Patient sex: M
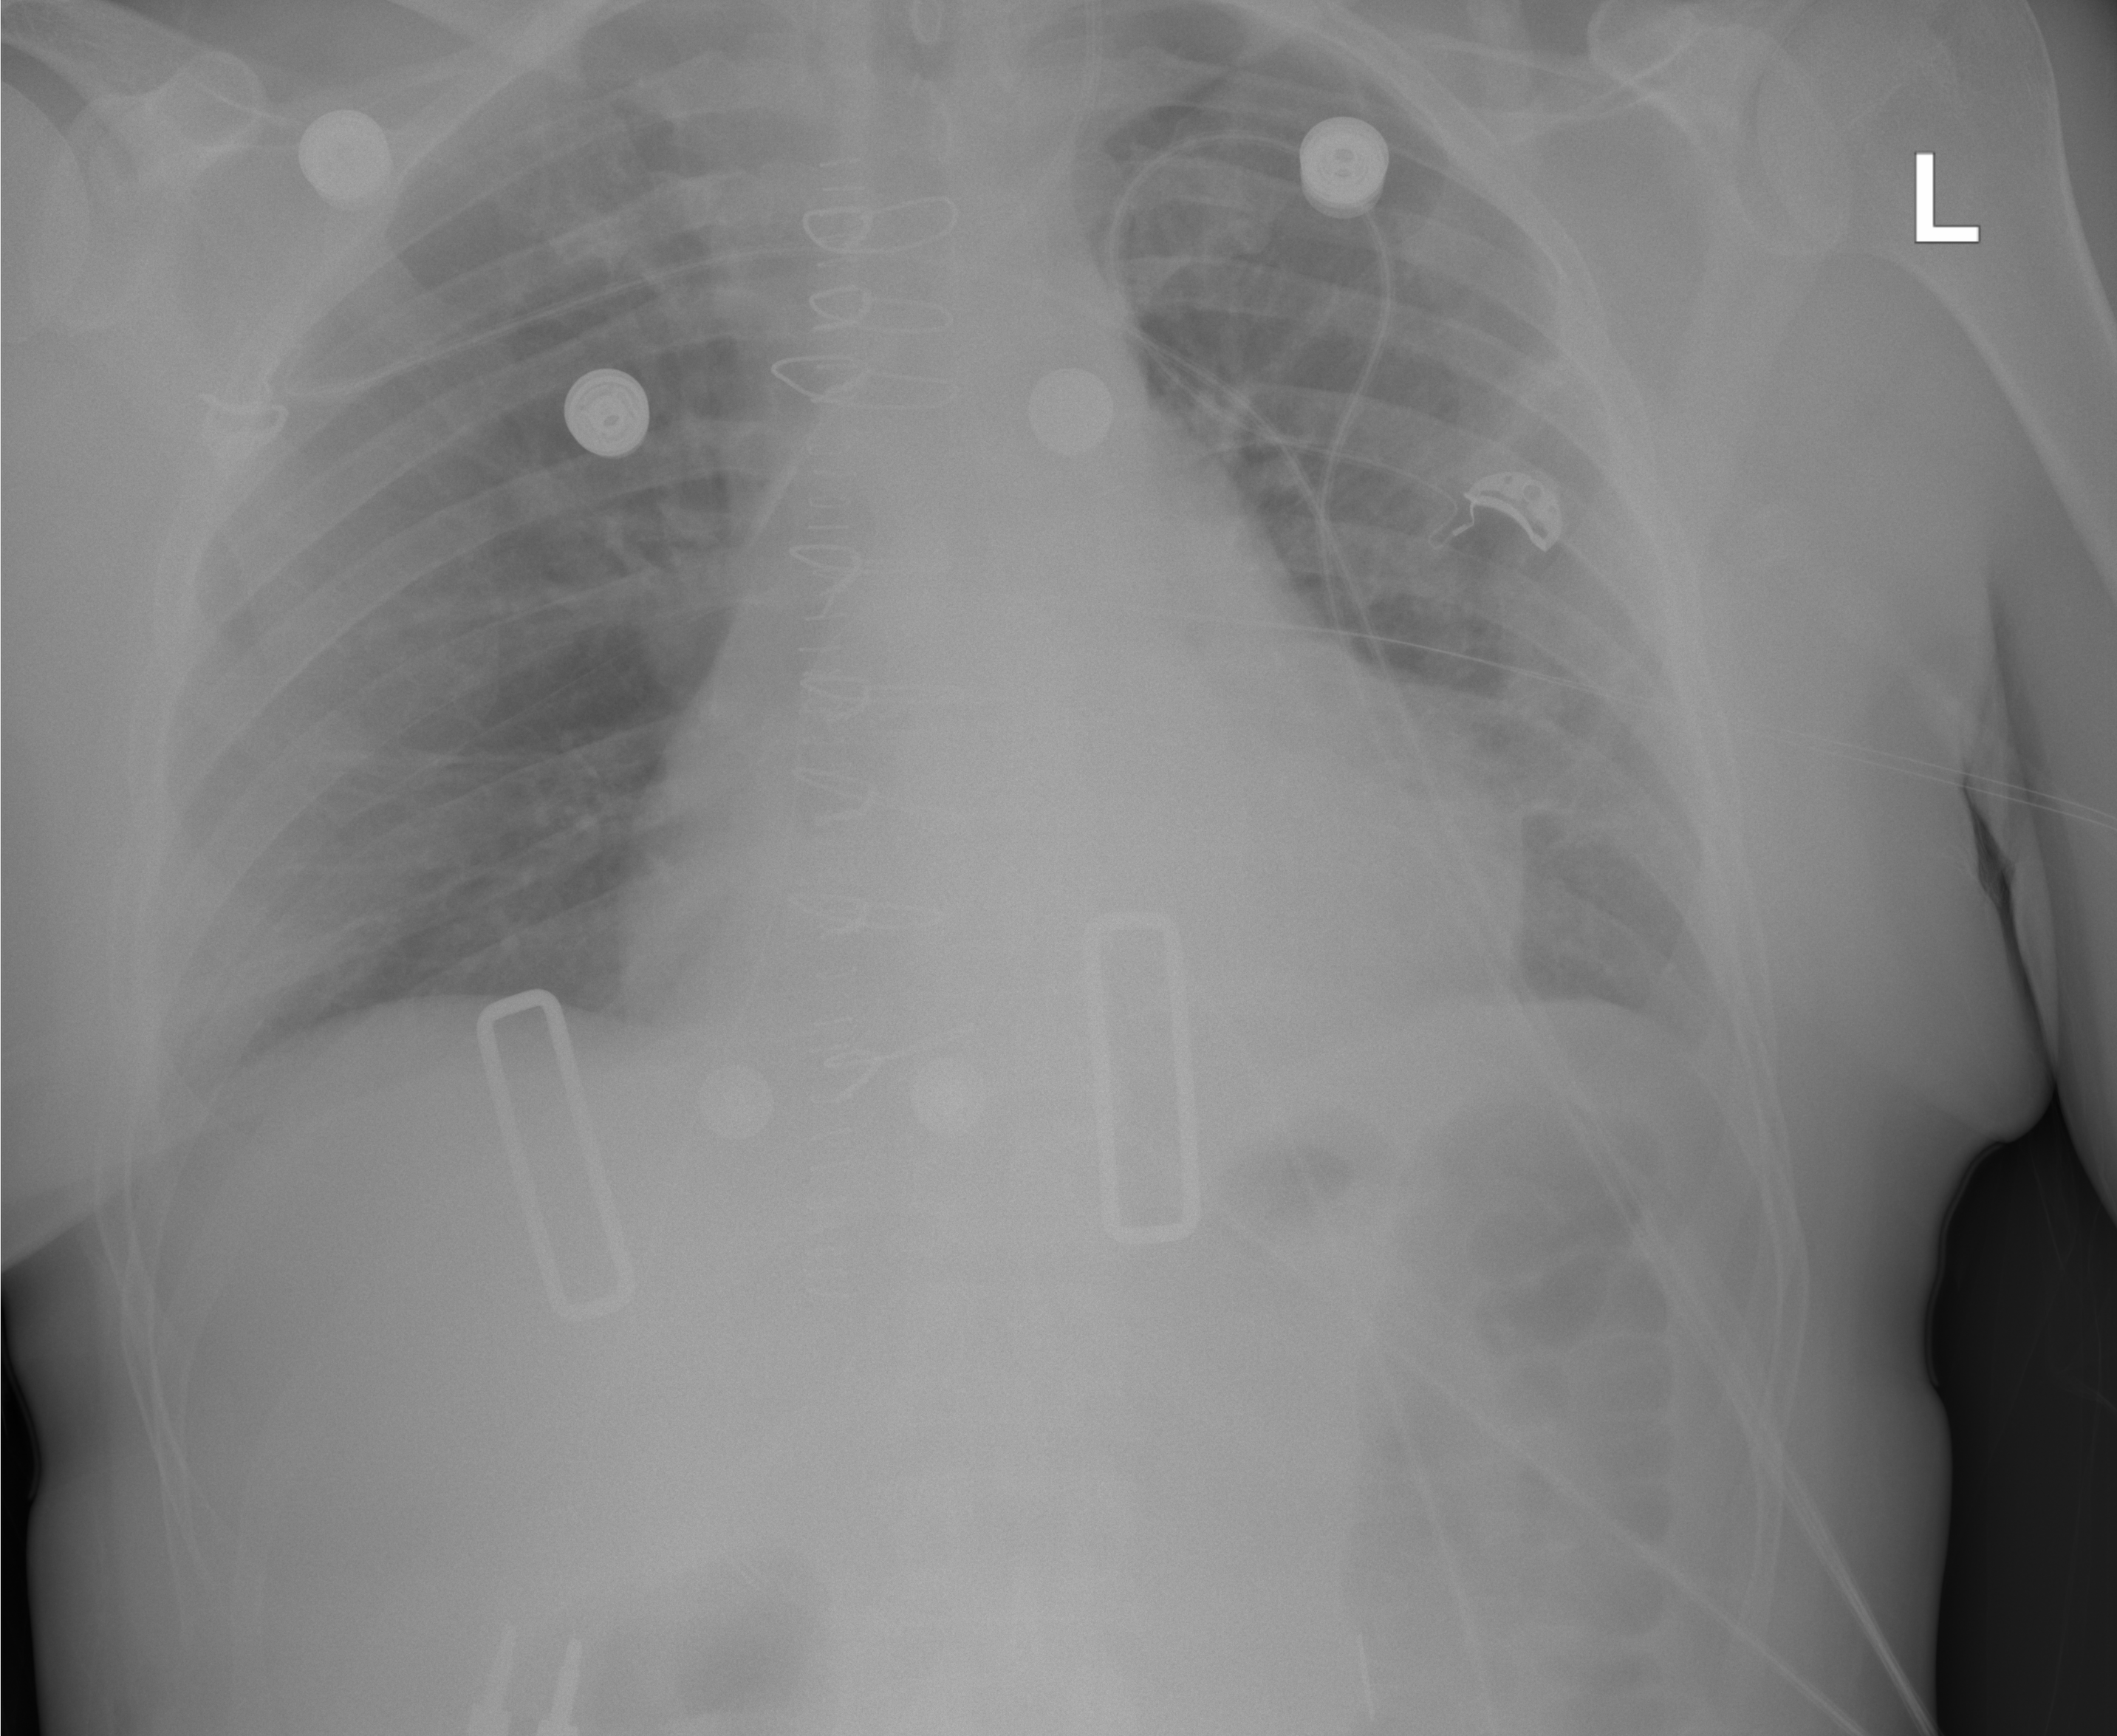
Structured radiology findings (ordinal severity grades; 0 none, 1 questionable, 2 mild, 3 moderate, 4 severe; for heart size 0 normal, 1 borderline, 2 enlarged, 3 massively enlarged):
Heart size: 2
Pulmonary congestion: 2
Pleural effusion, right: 1
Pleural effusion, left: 1
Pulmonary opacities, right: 1
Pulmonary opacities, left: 1
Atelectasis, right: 0
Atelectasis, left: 1